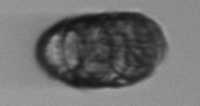
Label: Margalefidinium